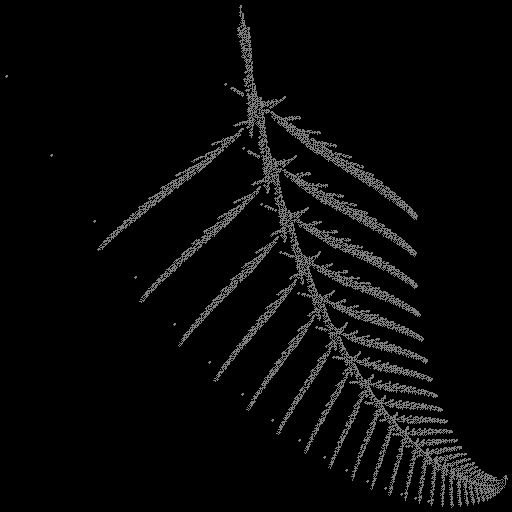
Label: deerfern